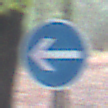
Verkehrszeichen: VorgeschriebeneFahrtrichtungHierLinks
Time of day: SunriseSunset
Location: Outdoor (Nature)
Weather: NotSpecified
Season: Autumn
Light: Natural